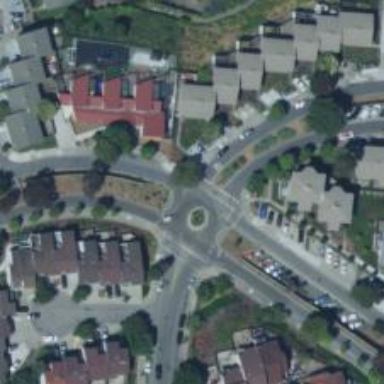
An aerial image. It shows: Residential road that intersects with roundabout.